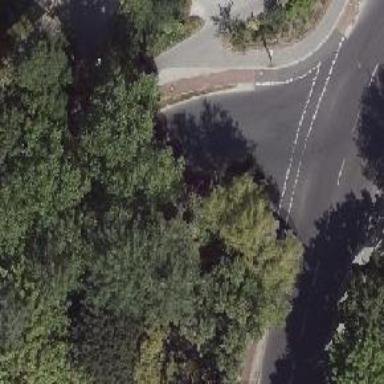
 and parking is not allowed on both sides with ""no stopping"" condition."